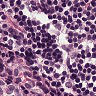
Metastatic tissue present: no